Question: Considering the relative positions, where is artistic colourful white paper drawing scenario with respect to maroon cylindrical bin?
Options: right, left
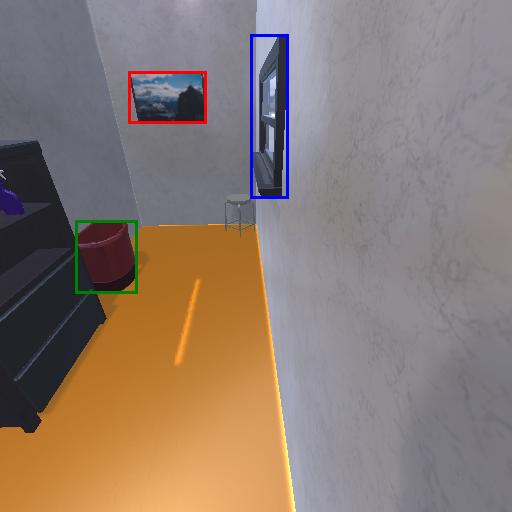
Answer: right